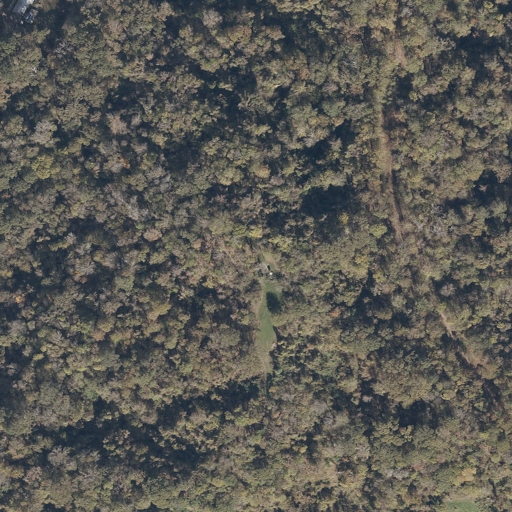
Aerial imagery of mountain in Mississippi named Blockhouse Hill containing deciduous forest, mixed forest, pasture, and low intensity development